Question: I'm trying to animate a nodal with flash for teaching purposes. This is what I want to animate:

My questions:
1. How can I move the line through a guide?
2. Can guides hold z positions, so I could make the rope's top and bottom parts more real?
3. Can a vector image (rope) move through a guide path?
4. Which way is this possible, strokes or brushes?
5. Does as3 scripting support "decorated brush" effects?
6. Is there a simpler way to do this such as sandy or awake3d or beziercurves?
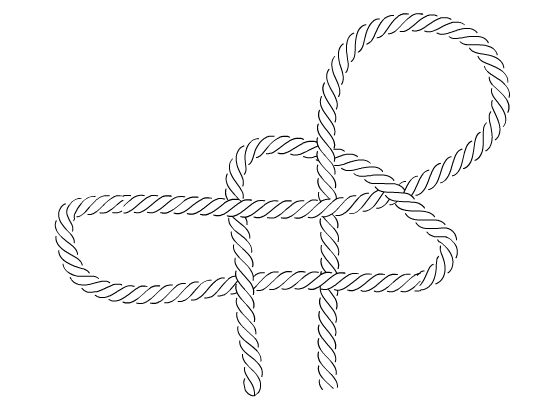
Answer: 1. If you're using the IDE like CS4 or CS5 there are some menu options to do this. I only use a text editor and Flex SDK to compile. While I know what you're talking about, I can't really answer this one since I don't have the program. There's plenty of tutorials on the subject, however.
2. I believe the path-following tools in CS* only follow (x,y) coordinates. No Z values in the menus, but you can code them yourself. Again, I don't have the program, but from the tutorials I read it looks like no.
3. I suppose it could. Instead of a line drawing like you have here, you could simply use an image of one rope segment (as in a picture of rope whose length is equal to one twist of the rope), then apply transformations to get the correct 3D perspective.
4. Basic flash programs only draw fills. You can, however, run a shader program (called pixel bender) within flash which will draw strokes for you.
5. Not on it's own, no. But there is nothing stopping you from programming your own decorated brush class.
6. Bezier curves are probably the way to go.